Field crop: tomato
Growth stage: 2
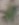
Species: solanum